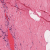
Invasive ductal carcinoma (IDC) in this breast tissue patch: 0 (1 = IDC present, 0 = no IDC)